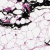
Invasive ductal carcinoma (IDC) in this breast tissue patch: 0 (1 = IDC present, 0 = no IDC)